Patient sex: F
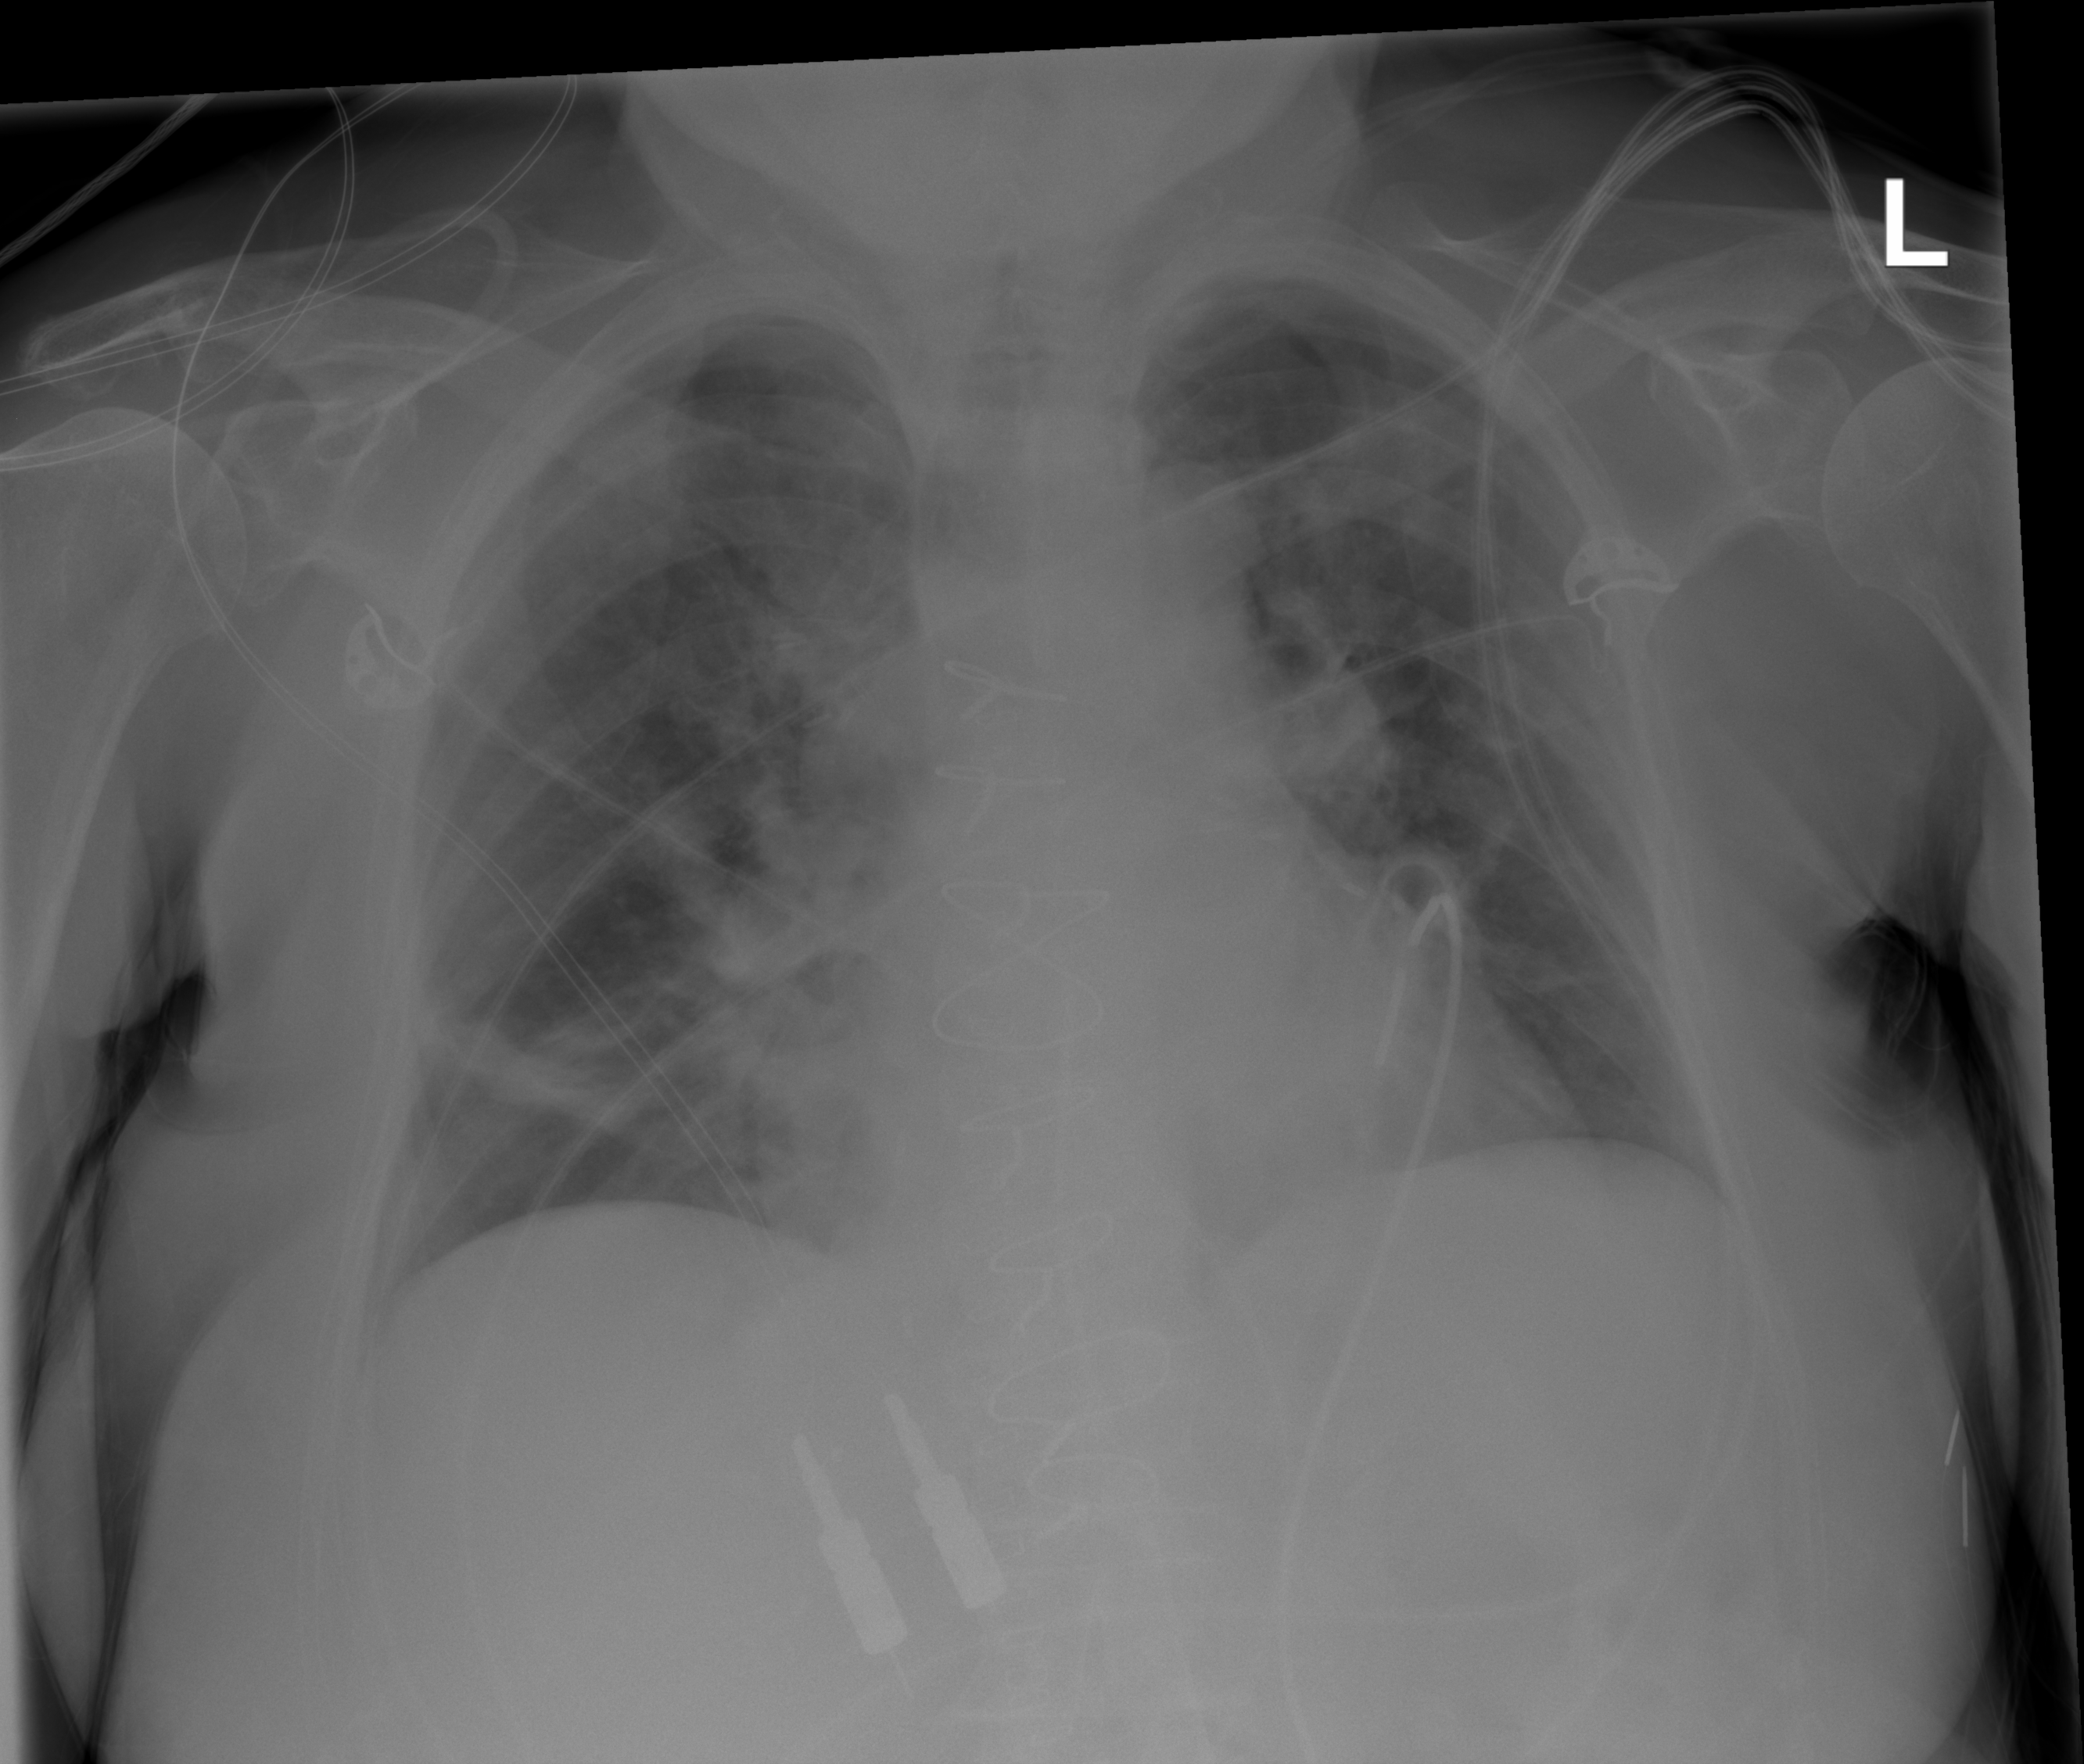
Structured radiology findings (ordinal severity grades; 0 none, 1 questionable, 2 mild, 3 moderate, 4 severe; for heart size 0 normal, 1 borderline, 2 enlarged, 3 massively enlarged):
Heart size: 2
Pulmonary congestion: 2
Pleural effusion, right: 0
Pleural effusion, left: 1
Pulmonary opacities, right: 3
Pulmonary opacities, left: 2
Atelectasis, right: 3
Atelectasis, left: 2